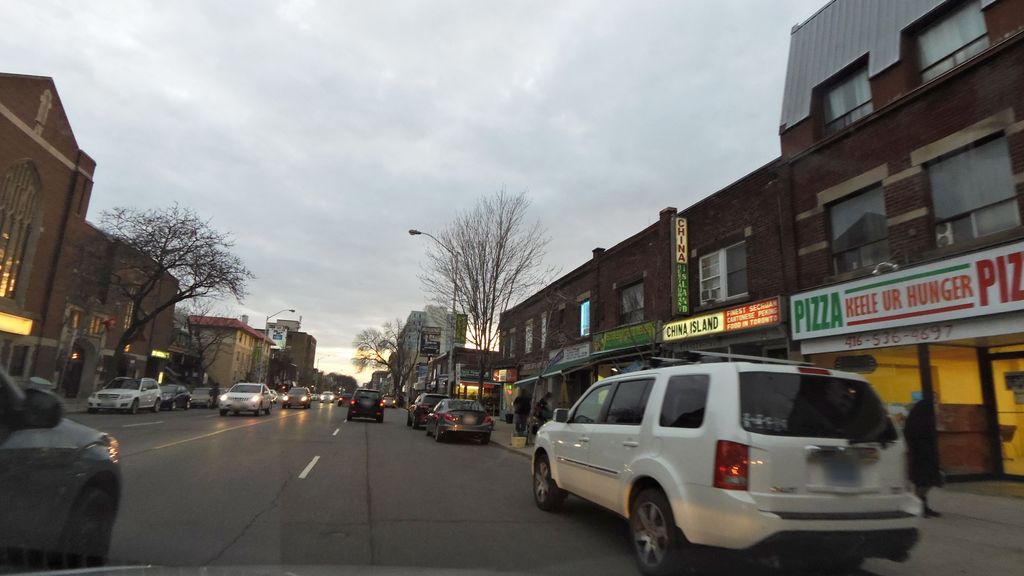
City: toronto